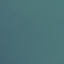
Land use / land cover: SeaLake